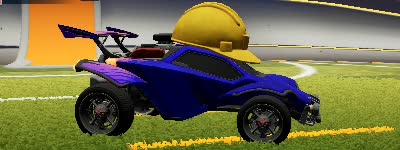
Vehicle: octane